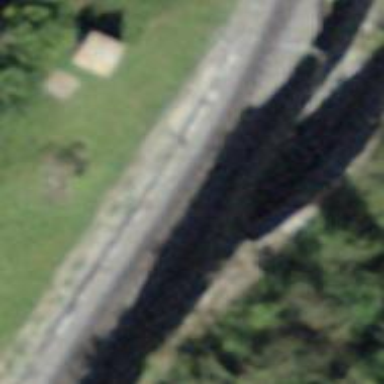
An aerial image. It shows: Retaining wall.